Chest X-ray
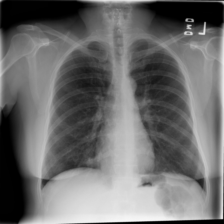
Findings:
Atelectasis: negative
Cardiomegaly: negative
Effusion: negative
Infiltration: negative
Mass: negative
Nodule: negative
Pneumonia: negative
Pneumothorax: negative
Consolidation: negative
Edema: negative
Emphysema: negative
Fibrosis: negative
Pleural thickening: negative
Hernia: negative